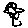
Label: flower